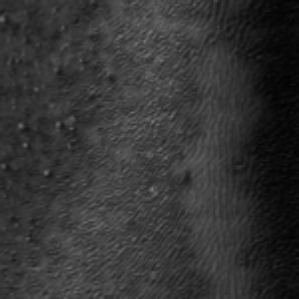
Label: frost